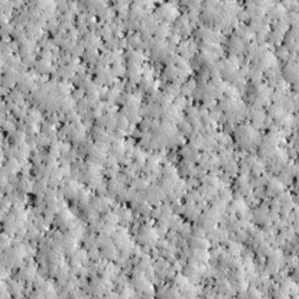
Label: non_frost